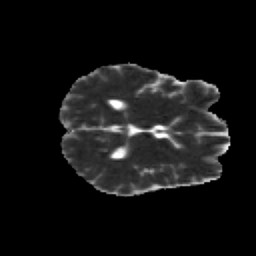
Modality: MD
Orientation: axial
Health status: healthy
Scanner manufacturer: siemens
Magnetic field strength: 3 T
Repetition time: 12 s
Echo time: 0.092 s